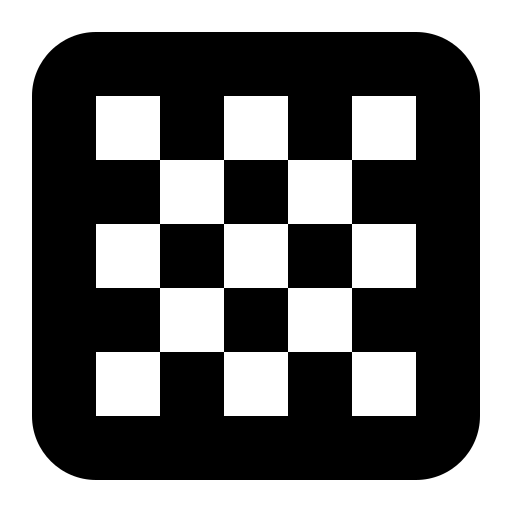
Tags: icon, FontAwesome, fa-icon, solid, chess, board